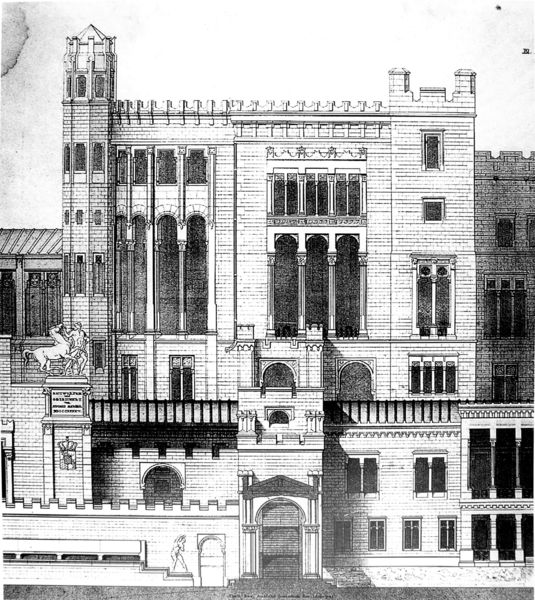
Titel: Entwurf zum Athenäum in München
Künstler: Eduard Metzger
Institution: Formenlehre 1851
Schlagwörter: mann, nackt, schatten, weiß, fenster, grau, hell, licht, schwarz, säule, säulen, zeichnung, dach, gebäude, haus, schloss, wand, architektur, stein, brüstung, kirche, pferd, reiter, turm, skulptur, statue, balkon, fassade, italien, türen, studie, giebel, mauer, graphik, pilaster, inschrift, geländer, podest, zinnen, balkone, galerie, bögen, eingang, erker, tusche, kolonnade, loggia, veranda, burg, münchen, palast, palazzo, denkmal, schwarzweiss, loch, radierung, stich, kupfer, bleistift, entwurf, arkaden, fries, portal, wappen, gesims, skulpturen, risalit, triforium, romanik, historismus, plan, ballustrade, tempel, geometrie, bau, standbild, zinne, säulengang, riss, bauwerk, aufriss, flachdach, mittelrisalit, ädikula, architekt, reiterdenkmal, lisene, ziegelbau, baustil, projekt, neoromanil, staute, säulenbau, turn, kiche, archtiektur, amm, tuem, architekturformen, bauhausstil, steinebalkon